Field crop: maize
Growth stage: 2
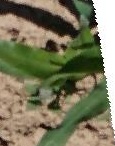
Species: maize